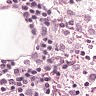
Metastatic tissue present: no